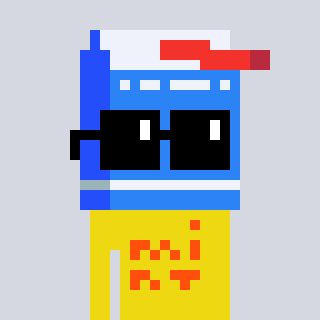
a pixel art character with square black sunglasses, a milk-shaped head and a yellow-colored body on a cool background